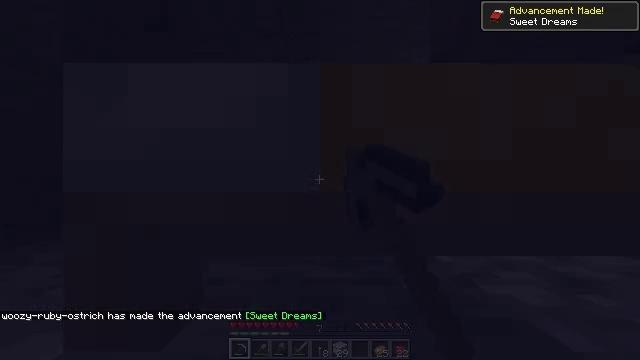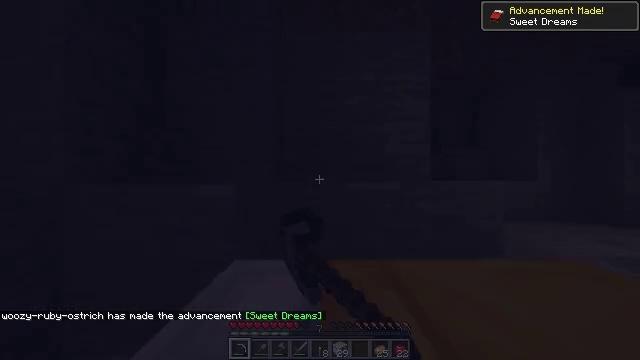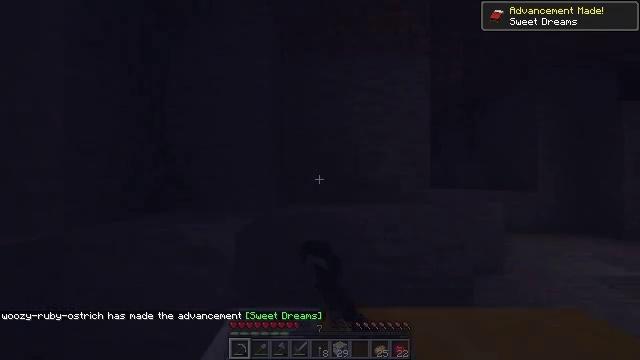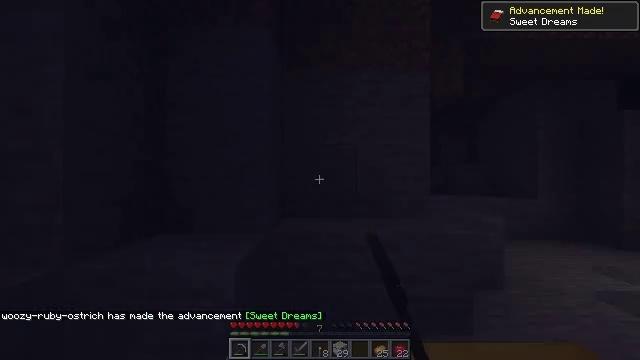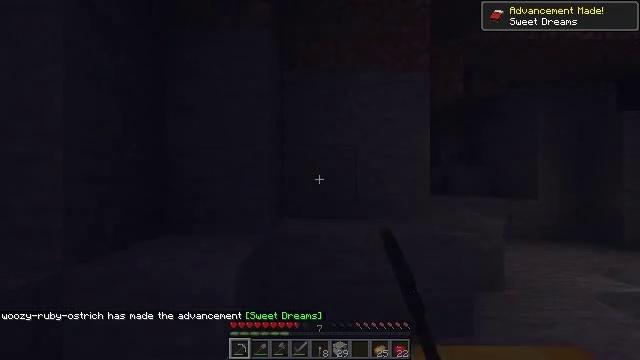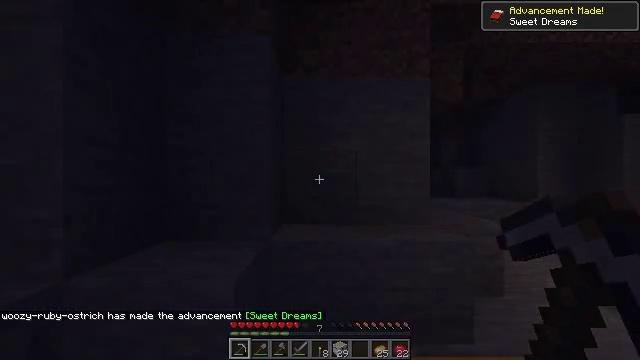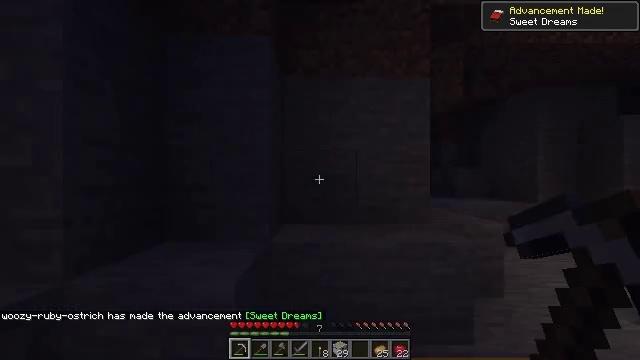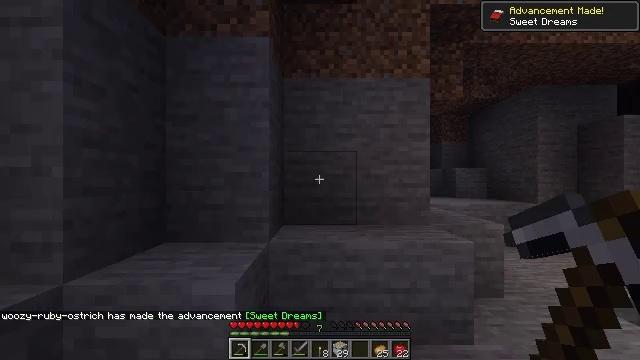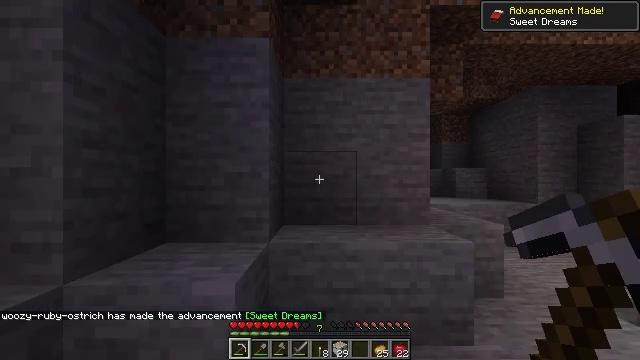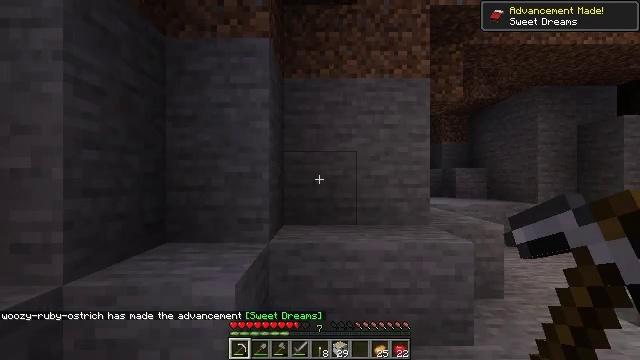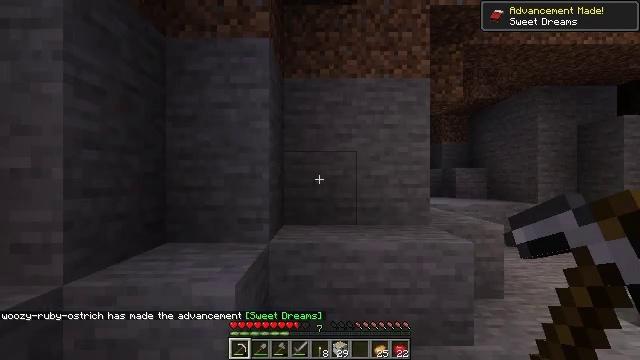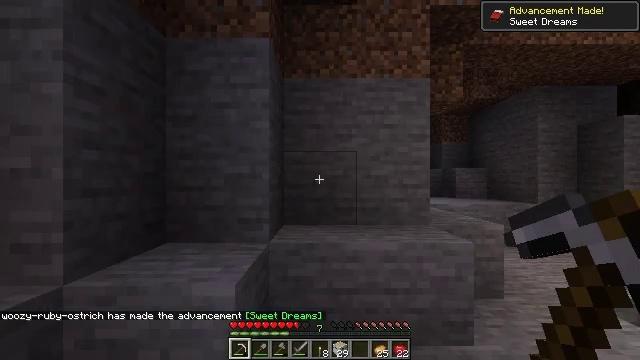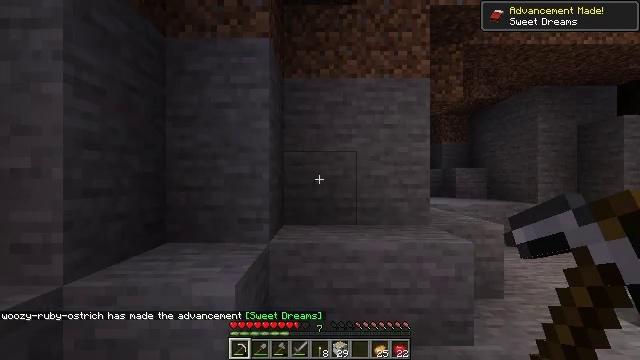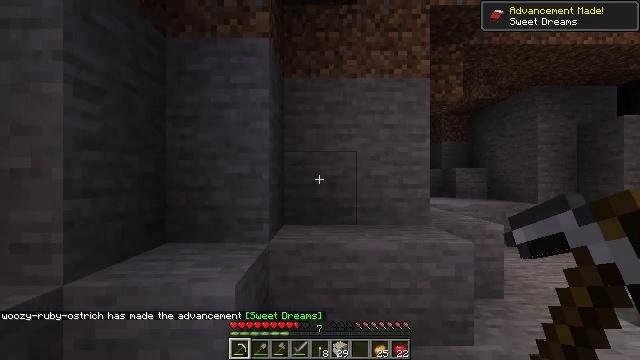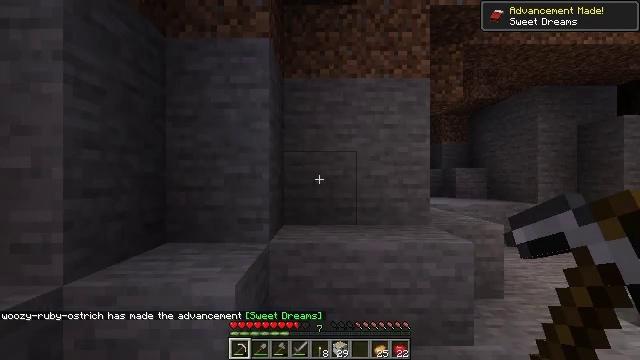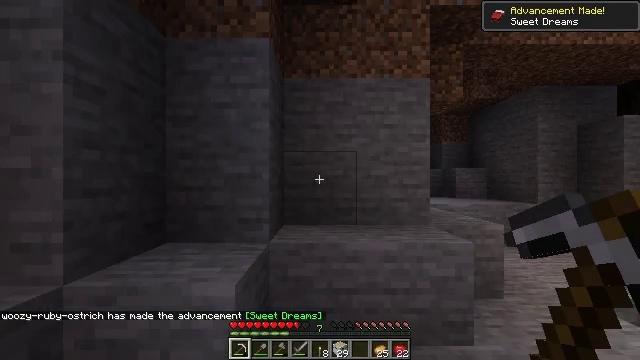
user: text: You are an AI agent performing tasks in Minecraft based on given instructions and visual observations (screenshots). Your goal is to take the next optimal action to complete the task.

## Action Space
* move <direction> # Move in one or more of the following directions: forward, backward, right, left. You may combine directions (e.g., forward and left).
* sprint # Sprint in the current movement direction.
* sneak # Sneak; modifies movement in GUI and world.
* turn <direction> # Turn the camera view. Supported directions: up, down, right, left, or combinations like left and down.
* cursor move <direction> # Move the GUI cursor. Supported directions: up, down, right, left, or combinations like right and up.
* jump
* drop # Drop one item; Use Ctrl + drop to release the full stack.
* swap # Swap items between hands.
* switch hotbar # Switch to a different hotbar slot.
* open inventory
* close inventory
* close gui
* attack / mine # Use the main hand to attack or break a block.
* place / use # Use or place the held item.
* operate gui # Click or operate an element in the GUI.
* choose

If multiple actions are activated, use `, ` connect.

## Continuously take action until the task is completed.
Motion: motion action
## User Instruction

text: Break the yellow bed.
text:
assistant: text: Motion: close gui
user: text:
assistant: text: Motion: no_op
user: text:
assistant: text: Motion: no_op
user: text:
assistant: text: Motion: no_op
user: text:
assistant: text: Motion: no_op
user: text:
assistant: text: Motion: no_op
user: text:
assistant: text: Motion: no_op
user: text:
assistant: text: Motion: no_op
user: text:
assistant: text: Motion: no_op
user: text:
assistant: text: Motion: no_op
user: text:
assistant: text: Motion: no_op
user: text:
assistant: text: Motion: no_op
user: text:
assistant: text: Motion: no_op
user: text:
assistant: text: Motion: no_op
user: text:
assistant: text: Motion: no_op
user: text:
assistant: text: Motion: turn right
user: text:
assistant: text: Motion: turn right and down
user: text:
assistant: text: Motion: turn right and down
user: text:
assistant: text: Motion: turn right and down
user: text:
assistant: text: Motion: turn left and down
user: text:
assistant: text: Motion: no_op
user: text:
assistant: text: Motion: no_op
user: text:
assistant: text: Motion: no_op
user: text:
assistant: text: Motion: no_op
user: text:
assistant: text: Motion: no_op
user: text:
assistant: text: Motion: turn right and down
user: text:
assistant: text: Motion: turn right and down, attack / mine
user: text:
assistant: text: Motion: turn right, attack / mine
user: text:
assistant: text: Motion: attack / mine
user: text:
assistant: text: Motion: attack / mine